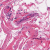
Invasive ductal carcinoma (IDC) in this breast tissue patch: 0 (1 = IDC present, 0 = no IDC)